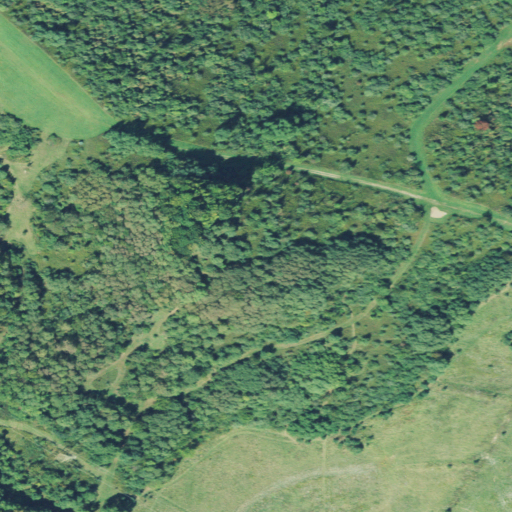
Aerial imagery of mountain in Ohio named Knob Hill containing pasture, deciduous forest, shrub, and cultivated crops